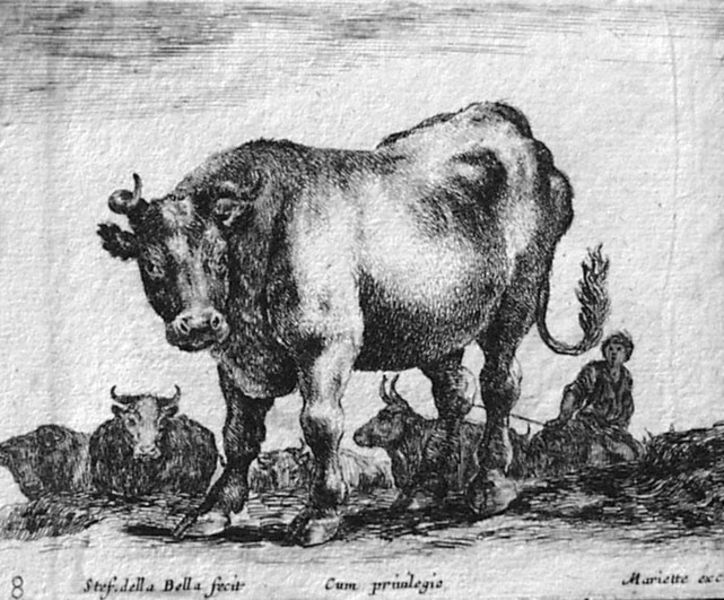
Titel: Verschiedene Tiere (Diversi animali): Ochse, nach links laufend. Im Hintergrund weitere Ochsen mit Hirte
Künstler: Stefano della Bella
Standort: Karlsruhe
Institution: Staatliche Kunsthalle Karlsruhe
Schlagwörter: himmel, kopf, weiß, wolken, landschaft, grau, schwarz, zeichnung, blick, gras, tier, tiere, wiese, augen, barock, stehen, horn, niederlande, signatur, feld, horizont, kühe, natur, vieh, weide, boden, land, stehend, beine, deutschland, huf, hufe, schwanz, holzschnitt, papier, ruhe, liegen, italien, studie, acker, feldarbeit, grafik, graphik, herde, klein, kuh, rind, alm, treiben, ziehen, kraft, muskeln, inschrift, quaste, junge, liegend, bauer, rinder, kohle, seil, druck, druckgraphik, schnitt, schwarzweiss, schraffur, radierung, stich, text, peitsche, allegorie, treiber, buchdruck, maul, nüstern, hörner, kupferstich, bulle, ochse, ochsen, stier, stiere, hirte, nummer, bauernjunge, hirtenstock, kalb, europa, mager, kuhherde, latein, kraftvoll, teichnung, hirt, nordalpin, küge, viehtreiber, viehhirte, hütejunge, er, ß, 1600, 1700, khe, 8, #mann, bella, stefano della bella, della, wiedse, stefano, stefidella bell fecit, cum primalegio, druckprivileg, bull, stef. della bella fecit